Field crop: maize
Growth stage: 2
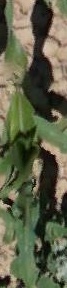
Species: maize